九年级 · 解析几何
(本小题8.0分)

如图, 一个圆形喷水池的中央坚直安装了一个柱形喷水装置 $O A, A$ 处的喷头向外喷水, 水流在各个方向上沿形状相同的抛物线路径落下, 水流喷出的高度 $y(m)$ 与水平距离 $x(m)$ 之间的关系式是 $y=$ $-x^{2}+2 x+\frac{5}{4}(x>0)$.

(1)水流喷出的最大高度是多少?

(2)若不计其他因素, 水池的半径 $O B$ 至少为多少, 才能使喷出的水流不落在池外?


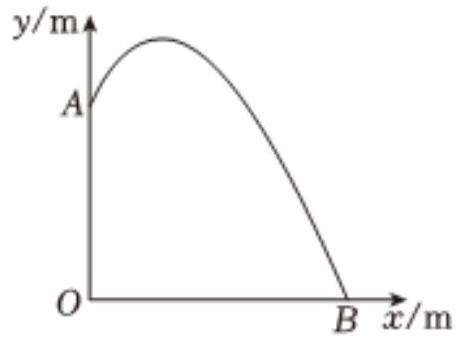
答案: 解: (1) $\because y=-x^{2}+2 x+\frac{5}{4}=-(x-1)^{2}+\frac{9}{4}$,

$\therefore$ 该二次函数的顶点坐标为 $\left(1, \frac{9}{4}\right)$,

$\therefore$ 水流喷出的最大高度是 $\frac{9}{4} m$.

(2) 令 $y=0$, 则 $-(x-1)^{2}+\frac{9}{4}=0$,

解得 $x=2.5$ 或 $x=-0.5($ 舍去 $)$

所以水池的半径 $O B$ 至少为 $2.5 m$, 才能使喷出的水流不落在池外.

解析: (1)求得抛物线的顶点坐标即可求得最大高度及水平距离;

（2）令 $y=0$, 则可以求水池的半径.

本题主要考查二次函数在生活中的实际应用,在求解函数解析式时，我们首先要吃透题意，确定变量，建立函数模型, 然后结合实际选择最优方案. 其中要注意应该在自变量的取值范围内求最大值(或最小值).